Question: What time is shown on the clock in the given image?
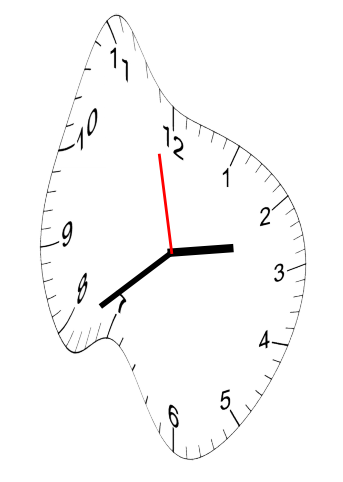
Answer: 02:38:58